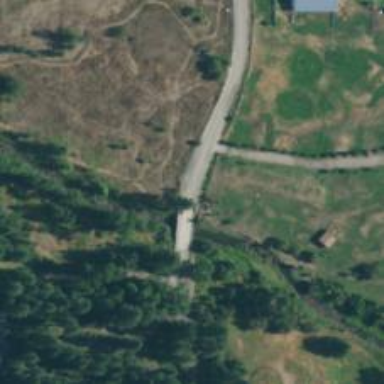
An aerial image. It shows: Residential road with bridge.